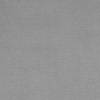
Label: dusty